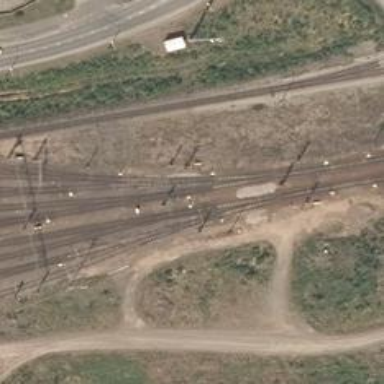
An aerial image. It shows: Rail yard with electrified contact lines for the railway.